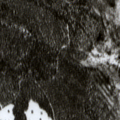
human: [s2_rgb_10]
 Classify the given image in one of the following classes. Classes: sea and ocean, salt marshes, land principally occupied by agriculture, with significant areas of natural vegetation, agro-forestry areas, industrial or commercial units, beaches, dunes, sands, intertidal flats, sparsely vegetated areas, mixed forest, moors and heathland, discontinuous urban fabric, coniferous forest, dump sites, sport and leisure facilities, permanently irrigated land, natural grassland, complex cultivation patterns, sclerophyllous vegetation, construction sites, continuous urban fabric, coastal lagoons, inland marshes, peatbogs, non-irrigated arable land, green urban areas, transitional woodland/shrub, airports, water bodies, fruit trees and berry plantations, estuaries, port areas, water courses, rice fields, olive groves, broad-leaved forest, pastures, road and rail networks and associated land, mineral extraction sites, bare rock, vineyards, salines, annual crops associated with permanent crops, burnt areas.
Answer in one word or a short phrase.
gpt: coniferous forest, transitional woodland/shrub, peatbogs